Question: I don't know how to explain the title but anyone have a idea how can i make the red corners without grid. Only BorderBrush if is possible ?

<URL>
EDIT:
'''
<Grid>
<Grid.Resources>
<Style TargetType="{x:Type Path}">
<Setter Property="Stroke" Value="#FF006E8C"/>
<Setter Property="StrokeThickness" Value="1"/>
<Setter Property="RenderOptions.EdgeMode" Value="Aliased"/>
</Style>
</Grid.Resources>
<Canvas Width="8" Height="8" ClipToBounds="True" HorizontalAlignment="Left" VerticalAlignment="Top">
<Path Canvas.Left="1" Canvas.Top="1" Data="M0,8L0,0L8,0"/>
</Canvas>
<Canvas Width="8" Height="8" ClipToBounds="True" HorizontalAlignment="Right" VerticalAlignment="Top">
<Path Canvas.Left="0" Canvas.Top="1" Data="M0,0L8,0L8,8"/>
</Canvas>
<Canvas Width="8" Height="8" ClipToBounds="True" HorizontalAlignment="Left" VerticalAlignment="Bottom">
<Path Canvas.Left="1" Canvas.Top="0" Width="8" Height="8" Data="M8,8L0,8L0,0"/>
</Canvas>
<Canvas Width="8" Height="8" ClipToBounds="True" HorizontalAlignment="Right" VerticalAlignment="Bottom">
<Path Canvas.Left="0" Canvas.Top="0" Data="M8,0L8,8L0,8"/>
</Canvas>
</Grid>
'''
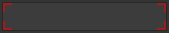
Answer: If you don't mind using a 'Grid', as your sample code shows, you can use 'Border' controls and modify their 'BorderThickness' depending on which corner they represent:
'''
<Grid>
<Border
VerticalAlignment="Top"
HorizontalAlignment="Left"
BorderThickness="1,1,0,0"
BorderBrush="Red"
Width="10" Height="10"
/>
<Border
VerticalAlignment="Top"
HorizontalAlignment="Right"
BorderThickness="0,1,1,0"
BorderBrush="Red"
Width="10" Height="10"
/>
<Border
VerticalAlignment="Bottom"
HorizontalAlignment="Left"
BorderThickness="1,0,0,1"
BorderBrush="Red"
Width="10" Height="10"
/>
<Border
VerticalAlignment="Bottom"
HorizontalAlignment="Right"
BorderThickness="0,0,1,1"
BorderBrush="Red"
Width="10" Height="10"
/>
<TextBlock
Text="Add"
HorizontalAlignment="Center"
VerticalAlignment="Center"
/>
</Grid>
'''